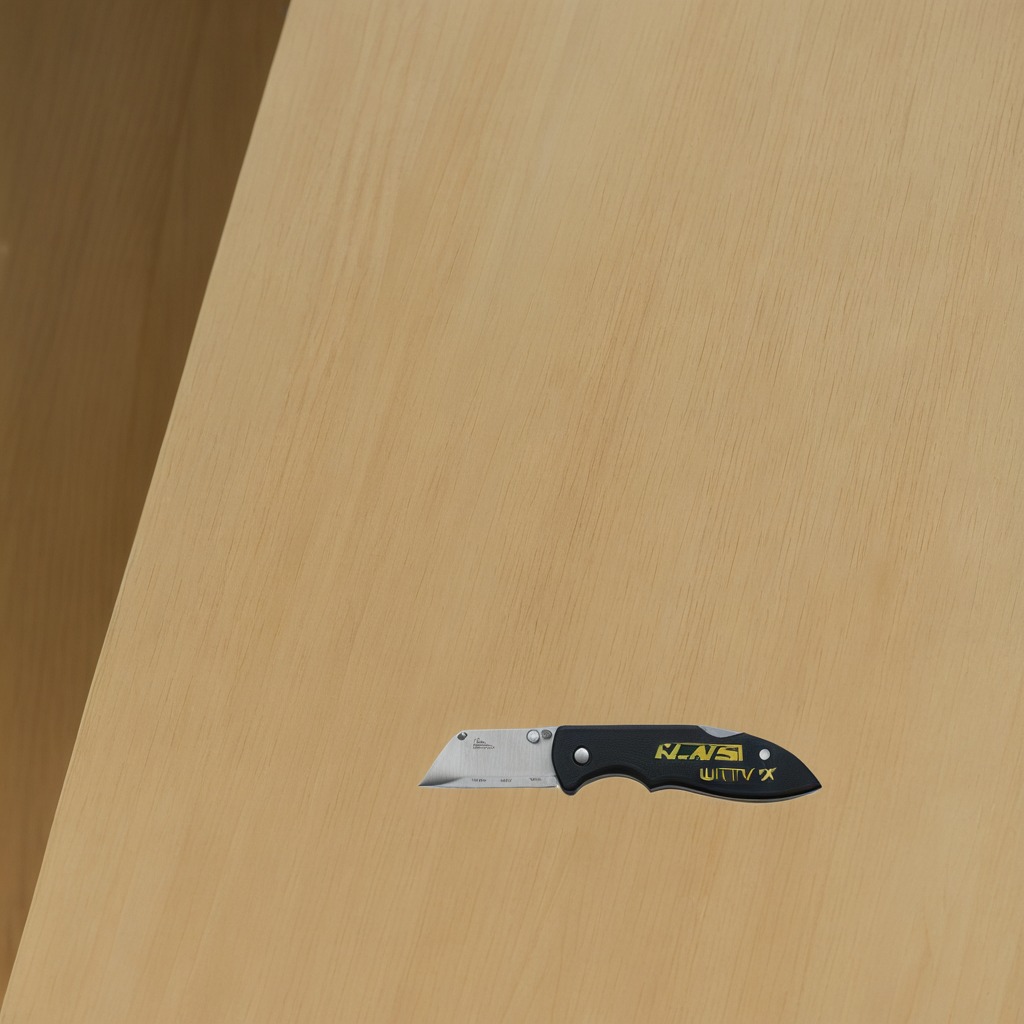
A utility knife lying on a plywood surface in a paint workshop lit by afternoon window light